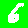
Digit: 6